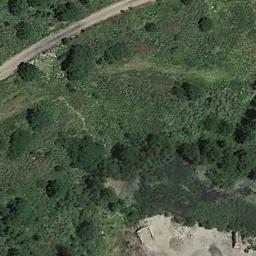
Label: meadow